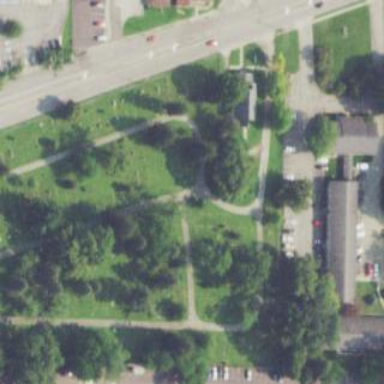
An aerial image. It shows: Cemetery.